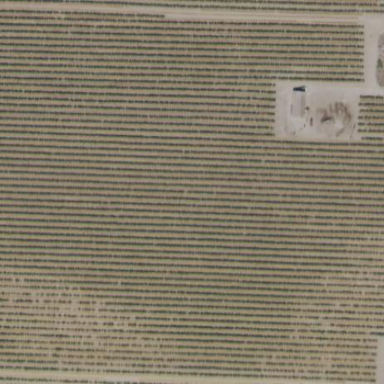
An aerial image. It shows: Vineyard.